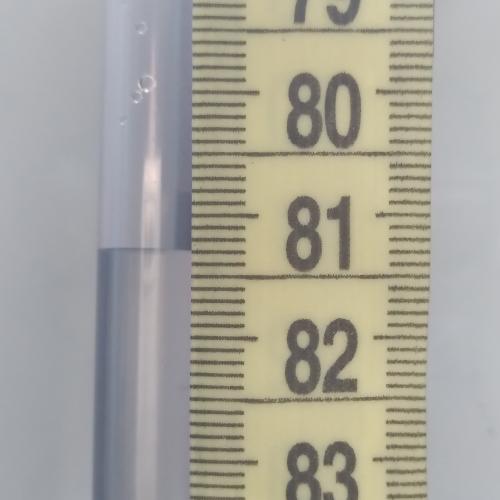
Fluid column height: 81.3 cm